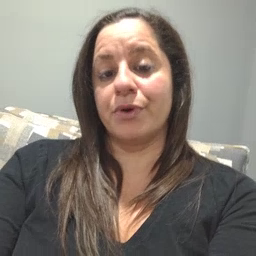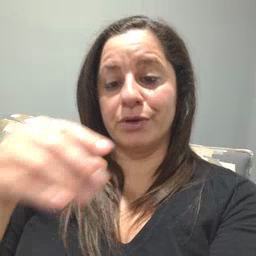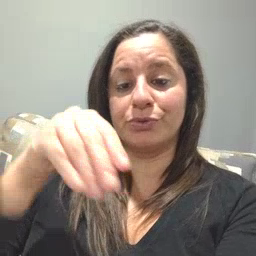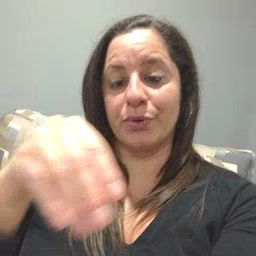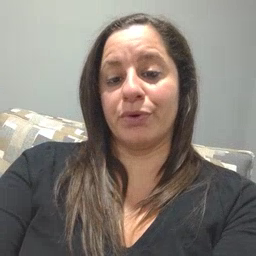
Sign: store